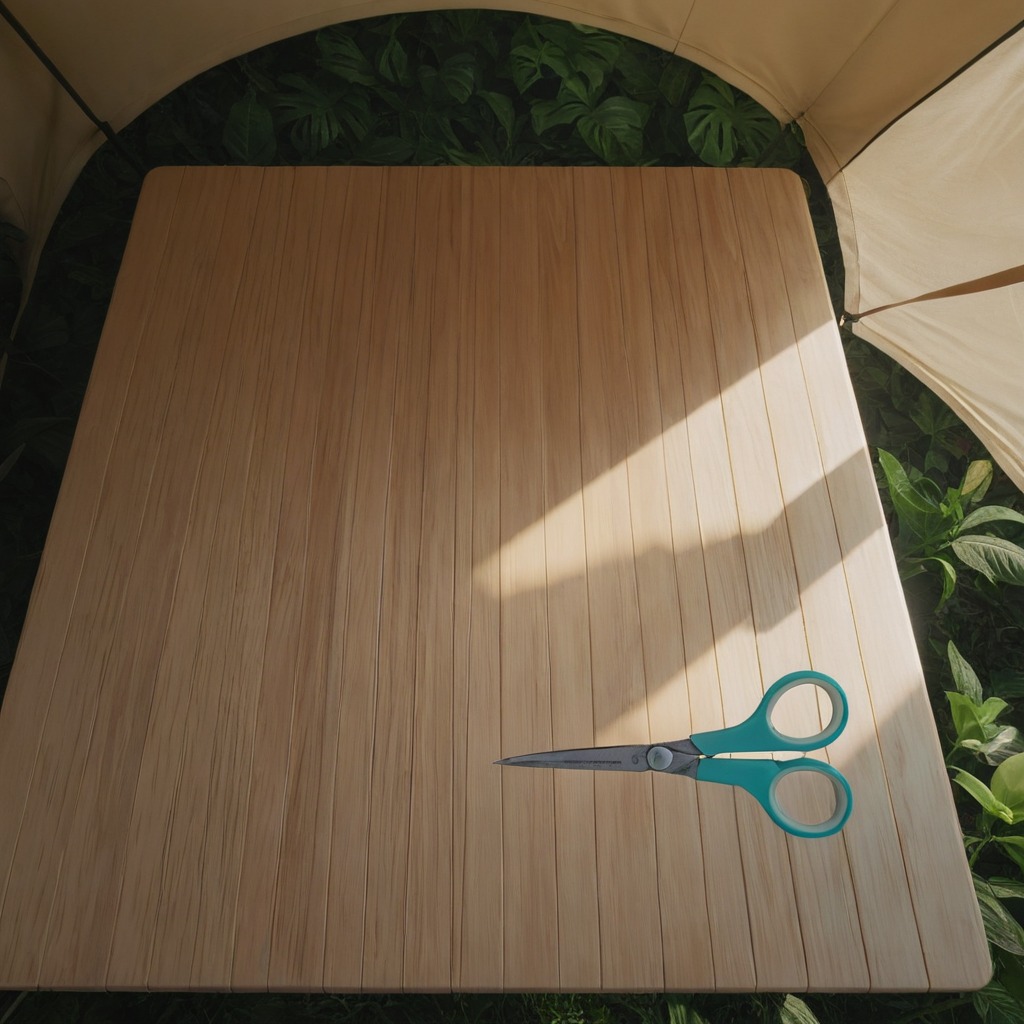
A scissor lies on the wooden table inside a jungle field workshop tent.